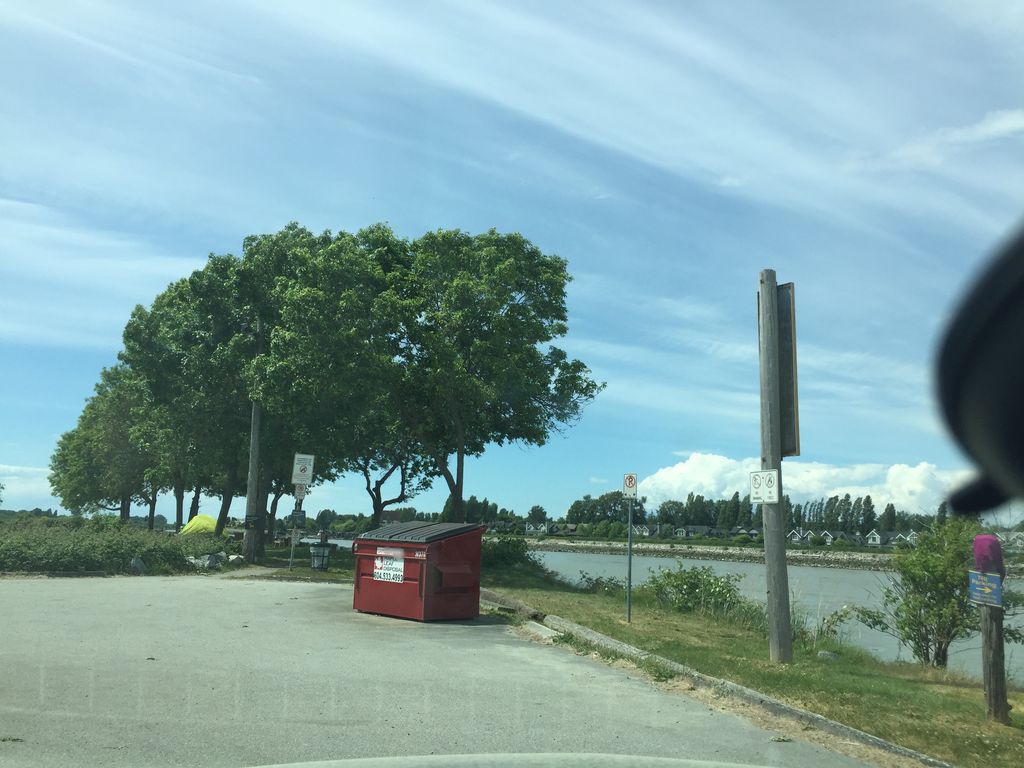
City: vancouver